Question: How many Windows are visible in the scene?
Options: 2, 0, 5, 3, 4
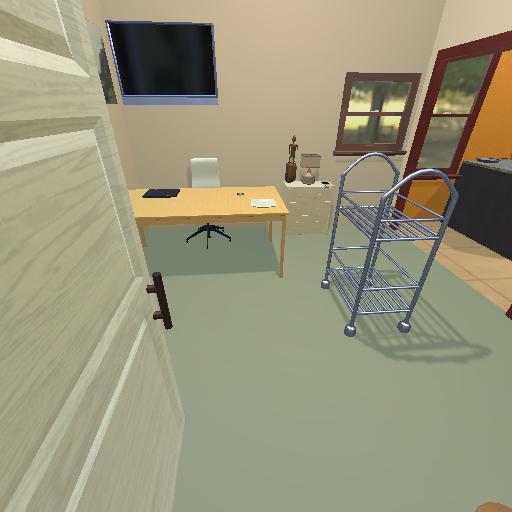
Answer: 2